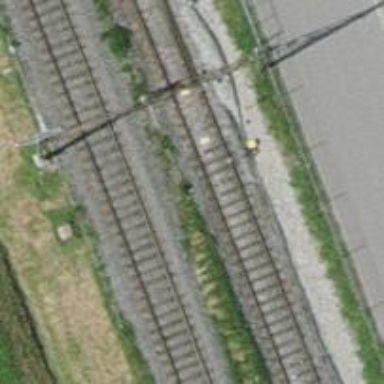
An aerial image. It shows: Railway with electrified contact lines.